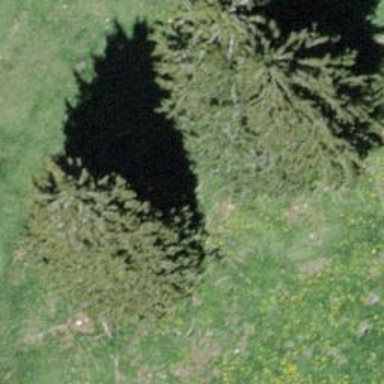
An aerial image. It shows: Needle-leaved tree in natural setting.